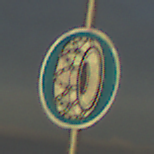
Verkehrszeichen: SchneekettenVorgeschrieben
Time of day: SunriseSunset
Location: Outdoor (Nature)
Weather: PartlyCloudy
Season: Summer
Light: Natural